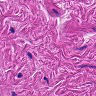
Metastatic tissue present: no